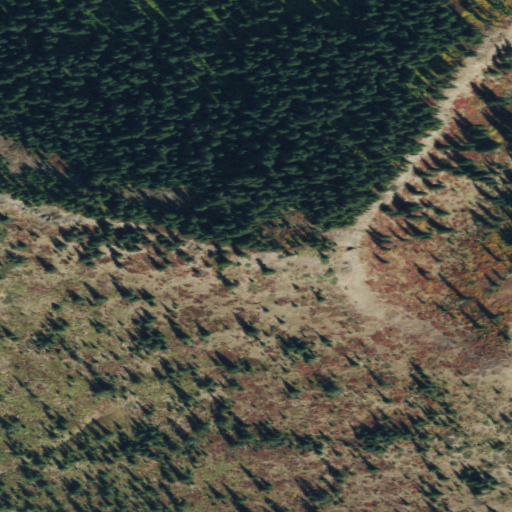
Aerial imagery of ridge(s) in Washington named Cozy Ridge containing shrub, evergreen forest, and grassland